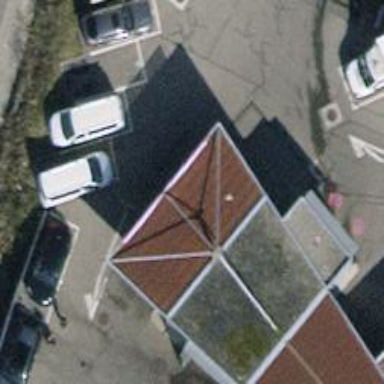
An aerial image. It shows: Fuel station.